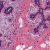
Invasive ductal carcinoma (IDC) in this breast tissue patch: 0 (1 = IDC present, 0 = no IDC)